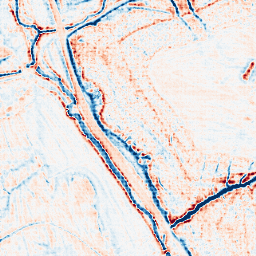
Category: edge_preserving
Decomposition family: anisotropic_diffusion
Decomposition parameters: iterations: 20
kappa: 30
gamma: 0.15
Upsampling method: sinc_hamming
Upsampling parameters: scale: 4
kernel_size: 4
Upsampling scale: 4